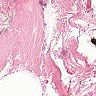
Metastatic tissue present: no